Interaction volume radius: 10 \u00c5
Interaction volume height: 10 \u00c5
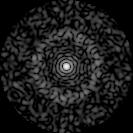
Disorder parameter: 0.8375